Question: I have 2 pointers declared like this:
'''
void *arr1,*arr2;
'''
I'm going to dynamically allocate memory for these 2 pointers and then scan some input to them.
For instance, for the 1st one i do this:
'''
scanf("%c",&typ);
scanf("%d",&len1);
'''
The user enters the type of the input, and the size he wishes for the "array".
My question is how to scan items to these arrays using scanf function.
I tried this:
'''
/*scan 1st array items*/
if(typ == 'i')
{
arr1 = (int*)malloc(len1 * sizeof(int));
for(i=0 ; i < len1 ; i++)
scanf("%d",arr1[i]);
}
if(typ == 'f')
{
arr1 = (float*)malloc(len1 * sizeof(float));
for(i=0 ; i < len1 ; i++)
scanf("%f",arr1[i]);
}
if(typ == 'c')
{
arr1 = (char*)malloc(len1 * sizeof(char));
for(i=0 ; i < len1 ; i++)
scanf("%c",arr1[i]);
}
/*end scanning 1st array*/
'''
But i get these errors:

What am I doing wrong?
Thank you
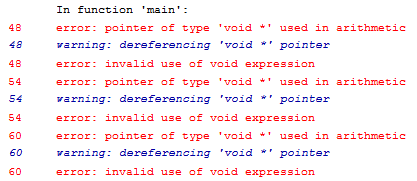
Answer: change to
'''
if(typ == 'i')
{
arr1 = malloc(len1 * sizeof(int));
for(i=0 ; i < len1 ; i++)
scanf(" %d", (int*)arr1 + i);
}
if(typ == 'f')
{
arr1 = malloc(len1 * sizeof(float));
for(i=0 ; i < len1 ; i++)
scanf(" %f", (float*)arr1 +i);
}
if(typ == 'c')
{
arr1 = malloc(len1 * sizeof(char));
for(i=0 ; i < len1 ; i++)
scanf(" %c", (char*)arr1 +i);
}
'''